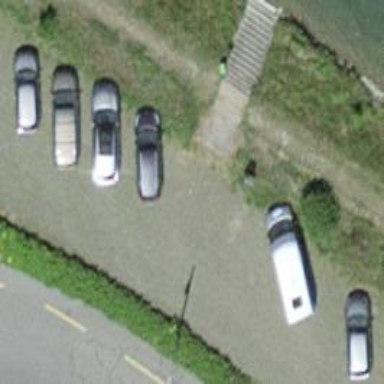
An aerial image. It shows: Parking space.